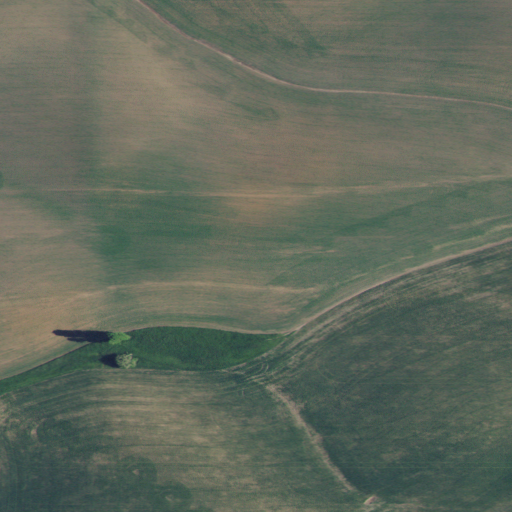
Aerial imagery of ridge(s) in Idaho named Potlatch Ridge containing only cultivated crops